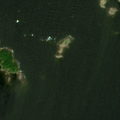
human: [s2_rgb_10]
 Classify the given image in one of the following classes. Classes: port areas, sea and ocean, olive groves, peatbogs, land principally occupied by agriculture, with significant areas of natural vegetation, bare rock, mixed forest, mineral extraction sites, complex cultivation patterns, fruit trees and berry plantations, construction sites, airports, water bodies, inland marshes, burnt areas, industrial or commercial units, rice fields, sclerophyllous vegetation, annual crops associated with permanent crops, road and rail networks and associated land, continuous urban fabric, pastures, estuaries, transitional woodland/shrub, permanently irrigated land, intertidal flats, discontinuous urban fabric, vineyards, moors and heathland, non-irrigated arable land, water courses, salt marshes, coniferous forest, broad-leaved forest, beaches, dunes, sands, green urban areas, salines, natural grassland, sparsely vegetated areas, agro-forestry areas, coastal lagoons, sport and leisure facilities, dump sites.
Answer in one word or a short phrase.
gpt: sea and ocean